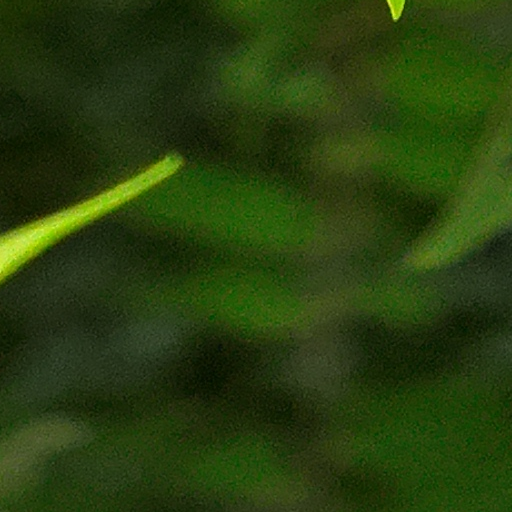
Species: Luehea seemannii
GBIF accepted scientific name: Luehea seemannii
Crown area (m\u00b2): 121.029